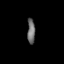
Tissue: prostate
Cell type: Endothelial cells
Senescence score: 0.7092
Nuclear area (px): 194
Mean DAPI intensity: 106.964